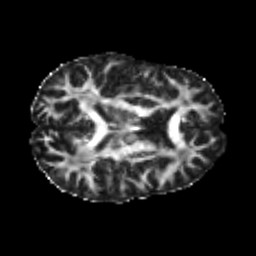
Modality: FA
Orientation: axial
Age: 24
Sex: male
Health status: healthy
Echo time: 0.074 s